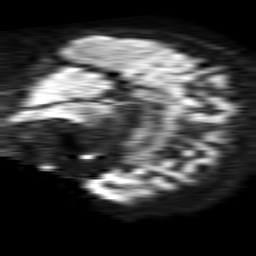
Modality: TRACE
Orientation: sagittal
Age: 56
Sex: female
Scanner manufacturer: philips
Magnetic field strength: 1.5 T
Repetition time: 4.6 s
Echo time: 0.08631 s